Question: I have this sample image that has . (2 blue arrows are just for illustration purpose, they are not part of the image)

Is there anyway to find out how many pixels is the black square away from the left and top boundaries of the image?
If possible, i prefer not to use 'OpenCV' as the rest of the processing were done in 'PIL' and it's probably an overkill if i have to use 'OpenCV' just to do this one operation.
FYI: the image is in JPEG, there will always be only 1 black squre (no multiple squares) in the box.
Based on the answer by karlphillip, i have come up with this piece of code.
'''
from PIL import Image
img = Image.open('test.png').convert('1')
pixels = img.load()
xlist = []
ylist = []
for y in xrange(img.size[1]):
for x in xrange(img.size[0]):
if pixels[x, y] == 0:
xlist.append(x)
ylist.append(y)
#4 corners of the black square
xleft = min(xlist)
xright = max(xlist)
ytop = min(ylist)
ybot = max(ylist)
'''
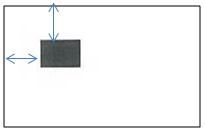
Answer: Based on <URL> I mentioned, I was able to put together the following pseudocode:
'''
from PIL import Image
img = Image.open('test.png')
pixels = img.load()
for y in xrange(img.size[1]):
for x in xrange(img.size[0]):
if pixels[x, y] == (0, 0, 0):
// black pixel found, add it to a counter variable or something.
'''
This answer demonstrates how to access and test each pixel in the image using PIL.